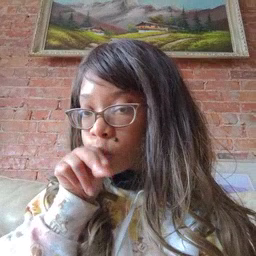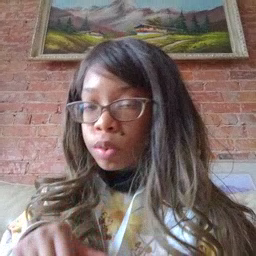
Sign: duck